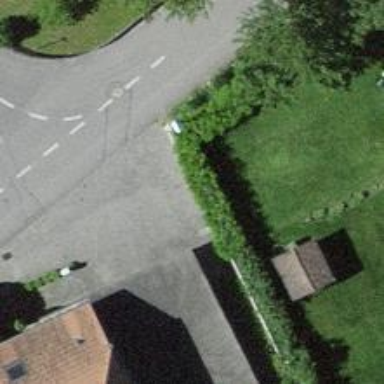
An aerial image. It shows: Hedge barrier.